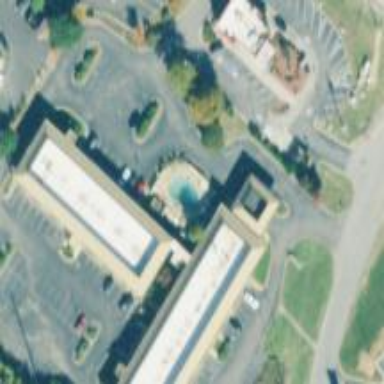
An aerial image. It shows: Hotel building.